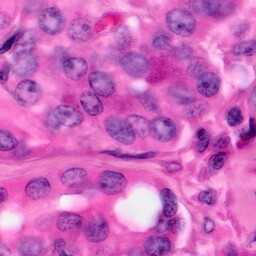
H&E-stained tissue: Pancreatic